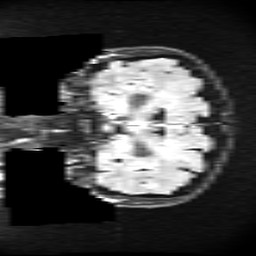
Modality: FLAIR
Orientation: coronal
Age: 49
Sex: female
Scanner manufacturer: ge
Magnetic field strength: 3 T
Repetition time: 11 s
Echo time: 0.1497 s